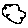
Label: cloud